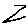
Label: zigzag